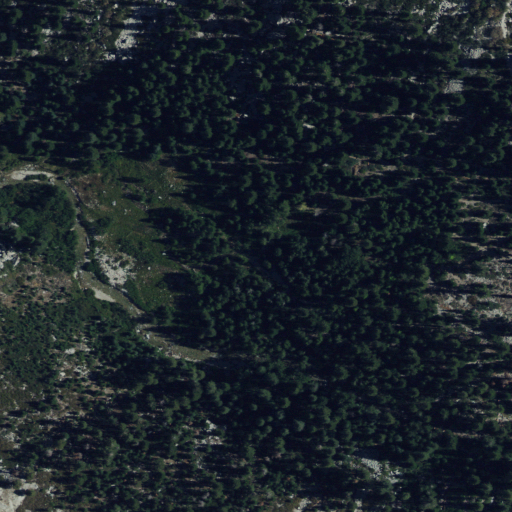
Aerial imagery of plain(s) in California named Junction Meadow containing evergreen forest, woody wetlands, and shrub